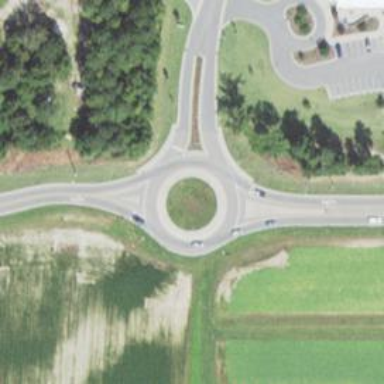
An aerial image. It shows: Roundabout at primary highway.